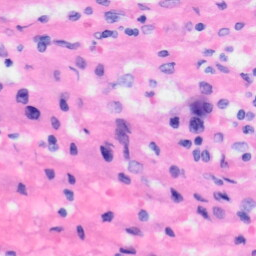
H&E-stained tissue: Liver